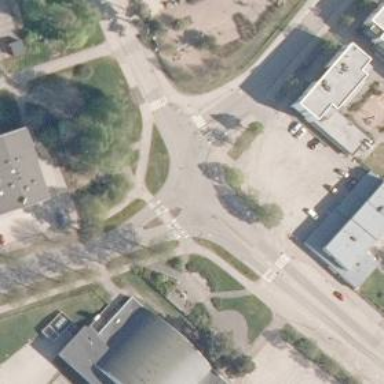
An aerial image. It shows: Uncontrolled zebra crossing with pedestrian island.